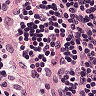
Metastatic tissue present: no